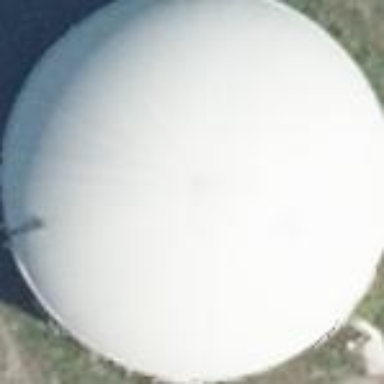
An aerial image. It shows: Storage tank that is man-made.